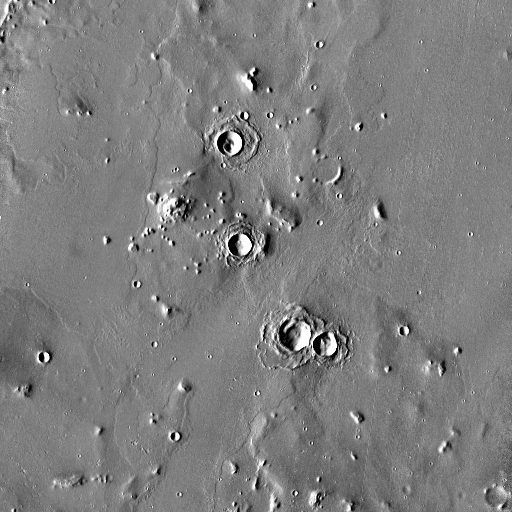
Crater classes present: Background, Other, Buried